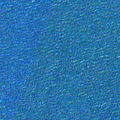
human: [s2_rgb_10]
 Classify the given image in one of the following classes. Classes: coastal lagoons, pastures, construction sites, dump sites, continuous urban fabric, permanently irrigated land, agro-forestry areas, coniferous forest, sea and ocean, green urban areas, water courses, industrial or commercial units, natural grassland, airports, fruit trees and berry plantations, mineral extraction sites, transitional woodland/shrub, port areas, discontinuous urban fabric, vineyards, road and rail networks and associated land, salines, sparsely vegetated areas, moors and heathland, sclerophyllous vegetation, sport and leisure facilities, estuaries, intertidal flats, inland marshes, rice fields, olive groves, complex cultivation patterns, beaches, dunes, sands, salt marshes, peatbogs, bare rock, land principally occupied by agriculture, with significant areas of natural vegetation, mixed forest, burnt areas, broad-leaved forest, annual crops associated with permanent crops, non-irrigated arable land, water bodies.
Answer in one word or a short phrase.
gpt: sea and ocean